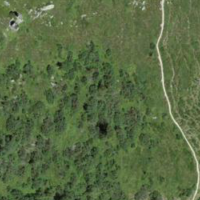
EUNIS habitat code: 31
Species observed at this site:
Lycopodium clavatum